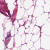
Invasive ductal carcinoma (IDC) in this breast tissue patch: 0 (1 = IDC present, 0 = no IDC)